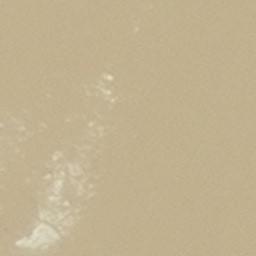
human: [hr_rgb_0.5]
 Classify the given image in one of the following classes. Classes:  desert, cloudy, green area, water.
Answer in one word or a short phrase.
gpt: desert